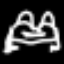
Label: frog